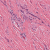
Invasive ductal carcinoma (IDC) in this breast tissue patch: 1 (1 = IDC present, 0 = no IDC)